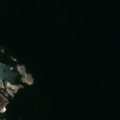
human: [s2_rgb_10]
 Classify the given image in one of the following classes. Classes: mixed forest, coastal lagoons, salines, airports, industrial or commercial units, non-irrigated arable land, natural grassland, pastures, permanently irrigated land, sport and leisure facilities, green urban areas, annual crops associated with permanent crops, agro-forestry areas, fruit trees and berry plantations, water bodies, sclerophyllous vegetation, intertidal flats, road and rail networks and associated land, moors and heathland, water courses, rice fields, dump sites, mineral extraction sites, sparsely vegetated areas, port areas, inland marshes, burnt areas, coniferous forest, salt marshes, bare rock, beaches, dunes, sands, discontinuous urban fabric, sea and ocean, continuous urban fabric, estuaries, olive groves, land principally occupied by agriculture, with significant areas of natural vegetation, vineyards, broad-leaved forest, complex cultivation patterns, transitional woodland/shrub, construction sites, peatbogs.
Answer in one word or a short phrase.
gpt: mixed forest, bare rock, sea and ocean